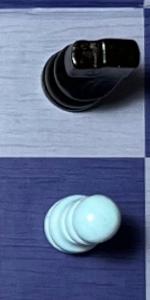
Label: Pawn_White